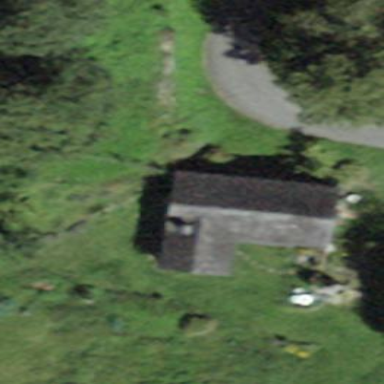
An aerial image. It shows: Detached building.